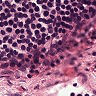
Metastatic tissue present: no